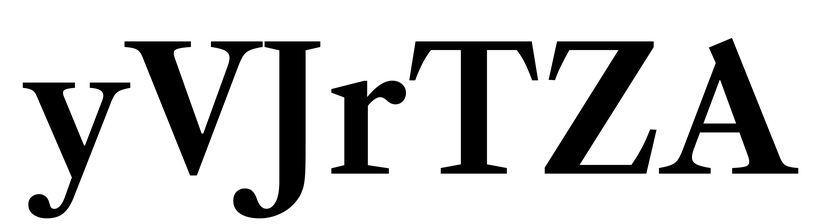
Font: LibreCaslonText_SemiBold